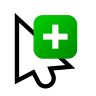
Cursor type: copy
OS/theme: linux-xcursor-pro
Variant: white